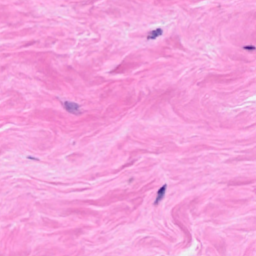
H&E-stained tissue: Breast